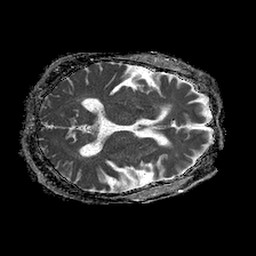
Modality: ADC
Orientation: axial
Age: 72
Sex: female
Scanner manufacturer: philips
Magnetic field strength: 1.5 T
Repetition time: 4.6 s
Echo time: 0.08517 s